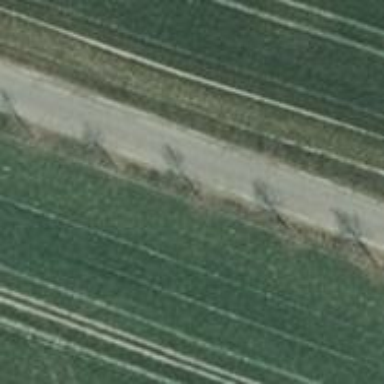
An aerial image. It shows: Avenue lined with trees.